Question:
This is the flowchart of my application. It is just one html file with all the pages.
When I try to go from page4 to page2 using
'''
$.mobile.changePage( "#page2")
'''
it shows me page2 and then immediately jumps to page1, but if I go to page1 and then go to page2 by changing url in browsers urlbar (index.html#page2) everything works correctly. This happens for any page I try to navigate this way from page4. What could be the problem?
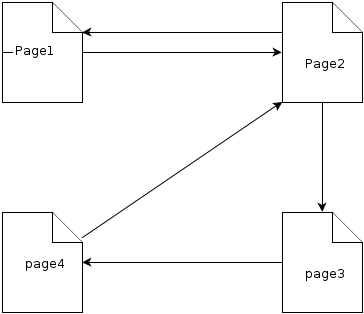
Answer: I ended up splitting my app into different html files. Now everything works.